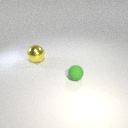
small green rubber sphere in front of large yellow metal sphere